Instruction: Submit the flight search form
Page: home
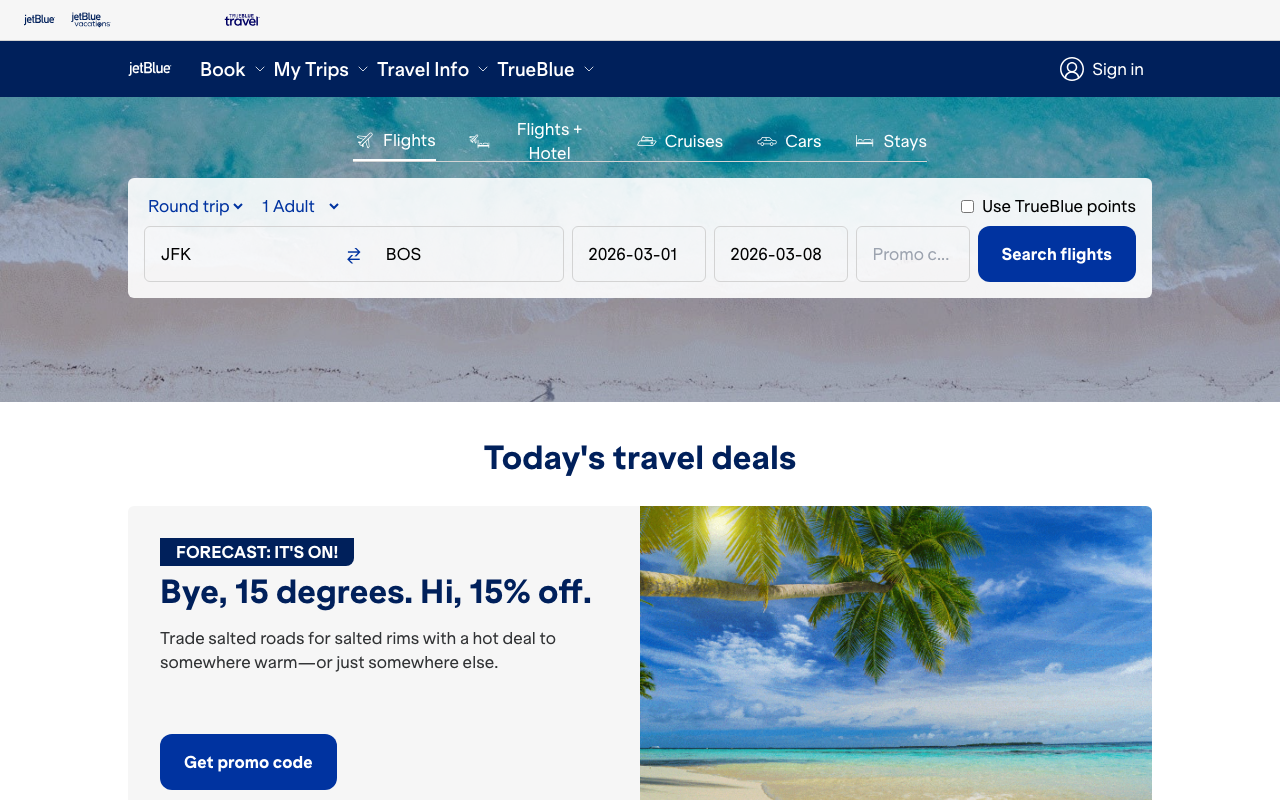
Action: click